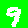
Digit: 9